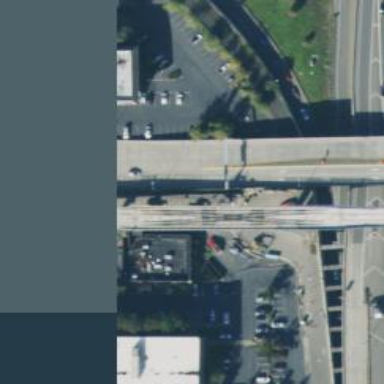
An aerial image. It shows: Bridge over light rail railway.